Question: I make a web-service with Zend 1.12 and tested it in my local server. It works perfectly but when I uploaded a file to my host the 'wsdl' page shows the wrong result.
The export:

I think it's related to 'PHP.ini' but I don't know exactly what the correct config to solve this problem is.
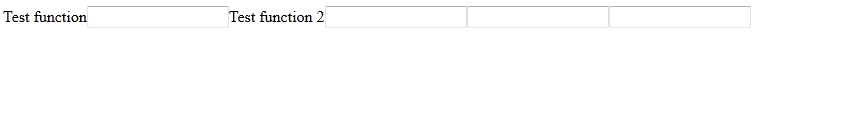
Answer: I got the answer :)
the server need to set below command in php.ini
'''
output_buffering = 4096
extension=php_soap.dll
'''